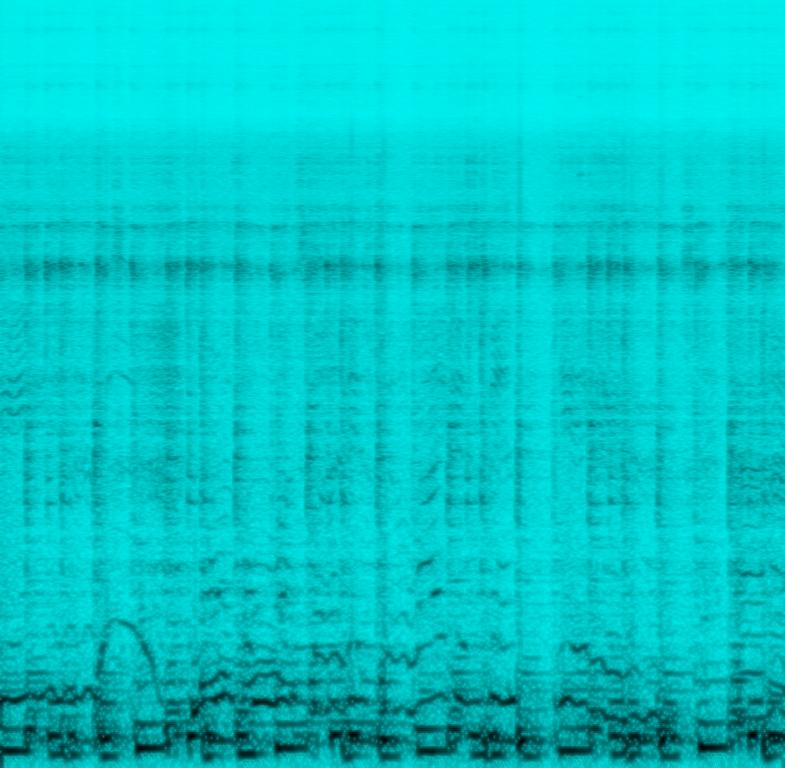
A female voice is singing soulfully. She gets support from several backing vocals singing harmonies along. A tambourine is holding the rhythm along with a bassline and a e-guitar giving the song a reggae feeling. This song may be playing in a car. This is an amateur recording.